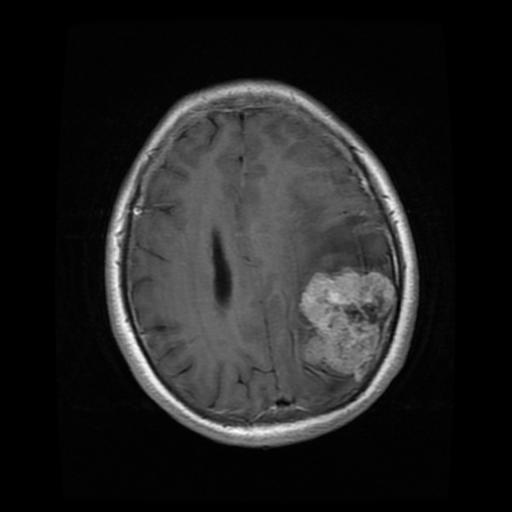
Label: meningioma